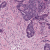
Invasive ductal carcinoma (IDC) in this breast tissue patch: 1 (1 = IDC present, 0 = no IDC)